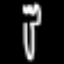
Label: fork